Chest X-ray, PA view. Patient: 75 years old, sex F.
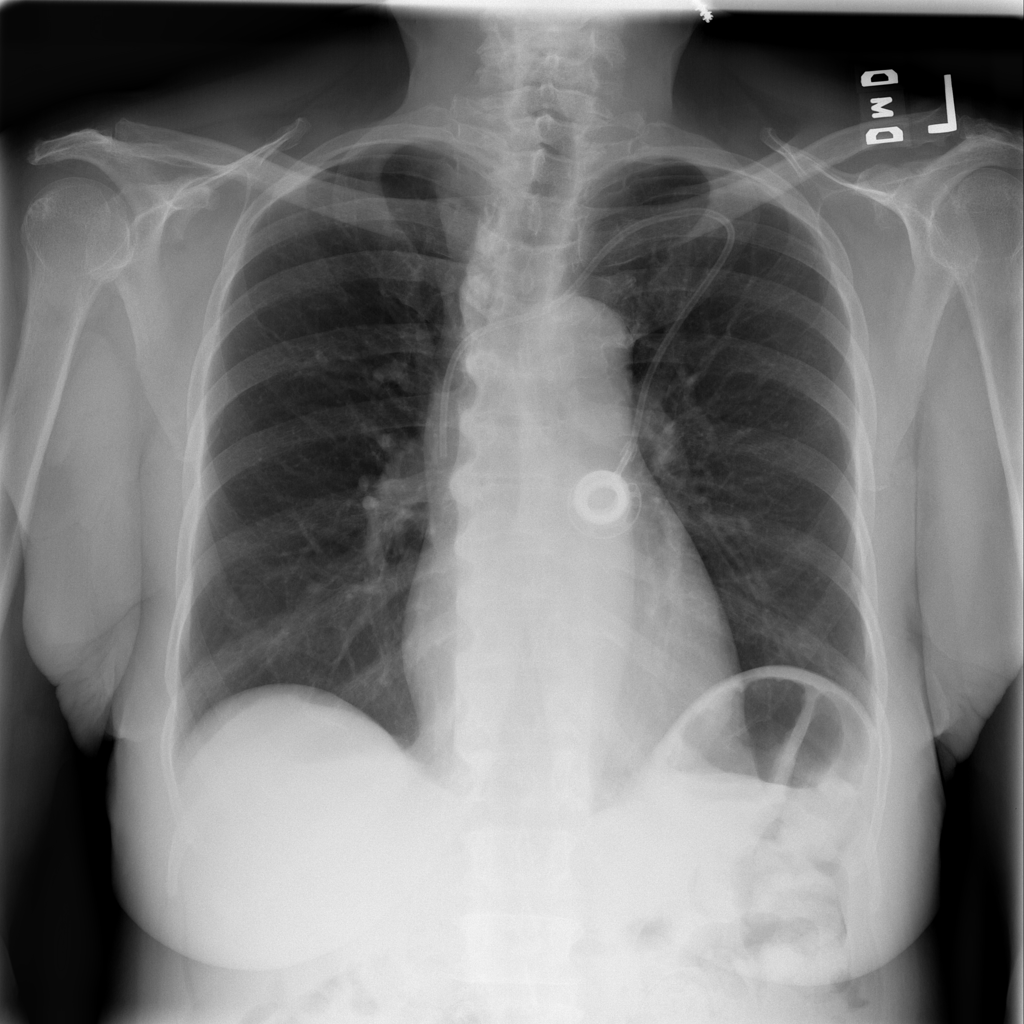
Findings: No Finding